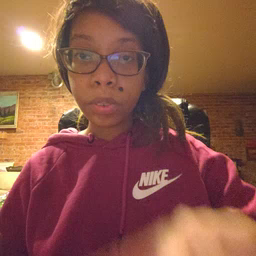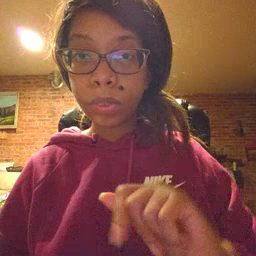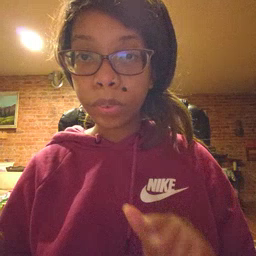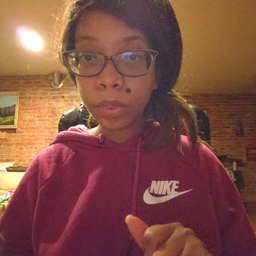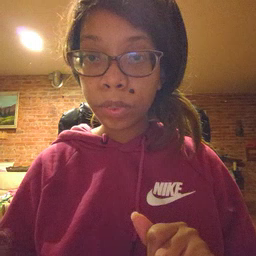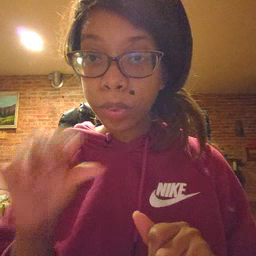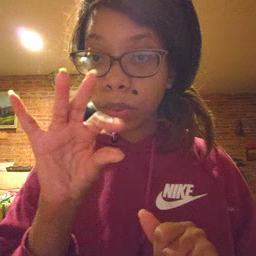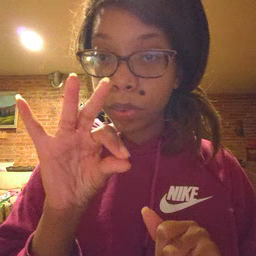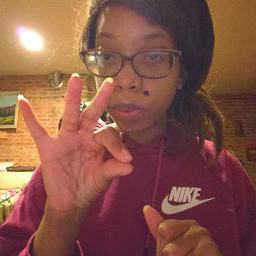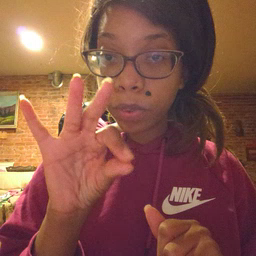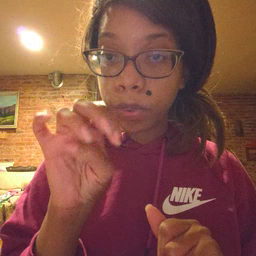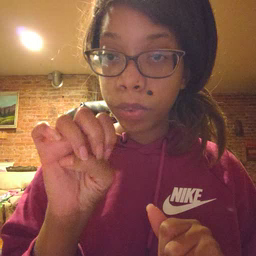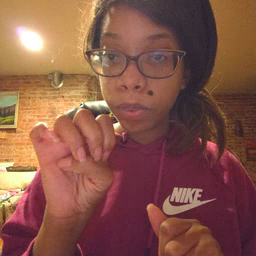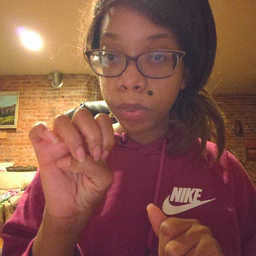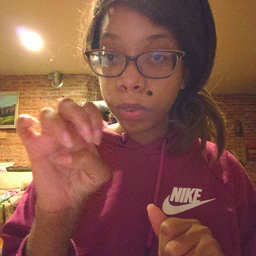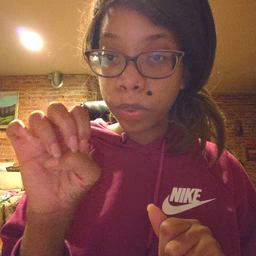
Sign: feet